Field crop: maize
Growth stage: 2
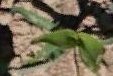
Species: maize